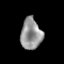
Tissue: prostate
Cell type: Myeloid cells
Senescence score: 0.3521
Nuclear area (px): 641
Mean DAPI intensity: 148.878